Current action and preconditions to check: path_clear

Your task: For each precondition in the list above, predict whether it will hold at this action.

Consider the current scene as observed from the mobile robot's camera, and analyze the predicted future states of all dynamic agents (e.g., people, animals, vehicles, or any moving entities) within the NEXT SECOND.

IMPORTANT: Only answer "very likely" if you are absolutely certain—based on strong, clear evidence—that a dynamic agent will violate the precondition in the predicted future state. Do NOT answer "very likely" for unlikely, ambiguous, or low-probability risks.

Ask yourself for each precondition: Is there a high probability, with clear and convincing evidence, that the predicted future states of any dynamic agent will interfere with the predicted future state of the currently executing action within the NEXT SECOND, causing that precondition to fail?

Assess the risk level based on these predictions. Use "likely" or "very likely" if motions create a clear risk of interference.

Use "neutral" or "improbable" if agents are nearby but their predicted paths are clearly diverging or non-conflicting.

Failure Risk Categories: "very improbable", "improbable", "neutral", "likely", "very likely"

Answer Format: Output ONLY the probability_of_failure value from these categories: "very improbable", "improbable", "neutral", "likely", "very likely"

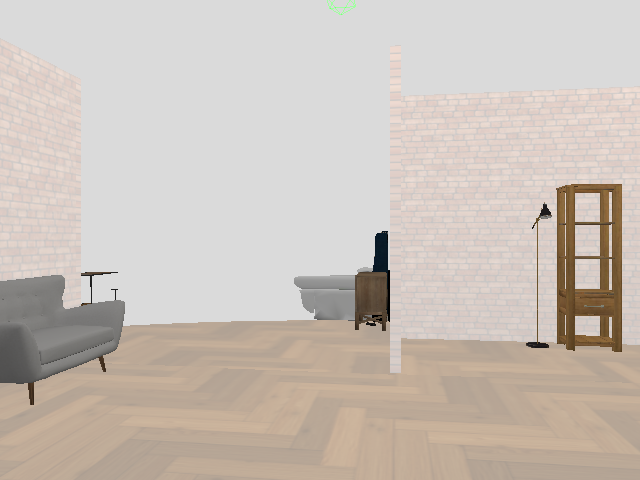

Answer: very improbable